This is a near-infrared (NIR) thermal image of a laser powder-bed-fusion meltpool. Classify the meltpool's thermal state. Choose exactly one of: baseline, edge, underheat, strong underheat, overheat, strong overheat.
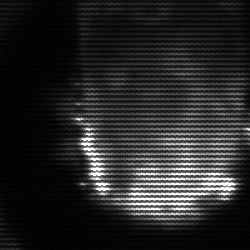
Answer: baseline